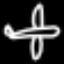
Label: airplane